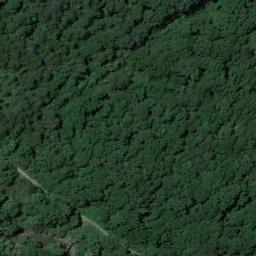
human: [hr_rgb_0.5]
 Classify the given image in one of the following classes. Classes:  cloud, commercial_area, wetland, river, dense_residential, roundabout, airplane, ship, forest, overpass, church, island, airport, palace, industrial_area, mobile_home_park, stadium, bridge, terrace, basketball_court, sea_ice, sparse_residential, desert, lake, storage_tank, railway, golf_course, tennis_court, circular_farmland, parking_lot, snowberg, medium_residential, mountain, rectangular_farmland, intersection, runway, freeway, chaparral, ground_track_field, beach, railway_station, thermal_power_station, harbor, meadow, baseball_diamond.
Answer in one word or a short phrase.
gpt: forest